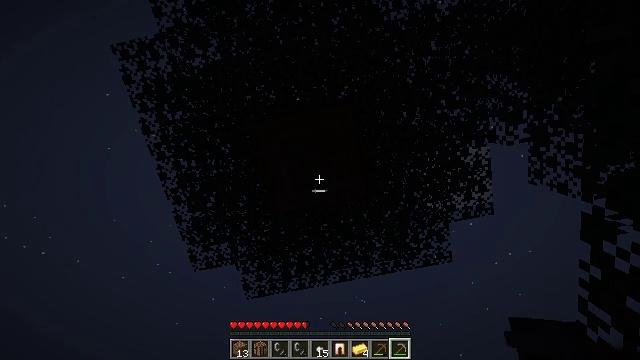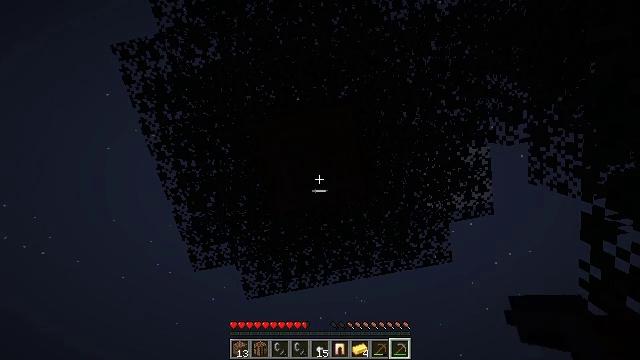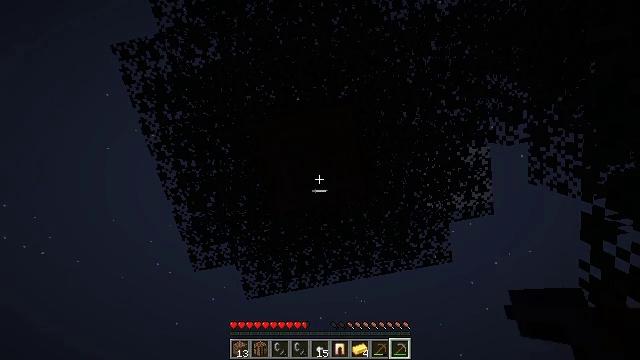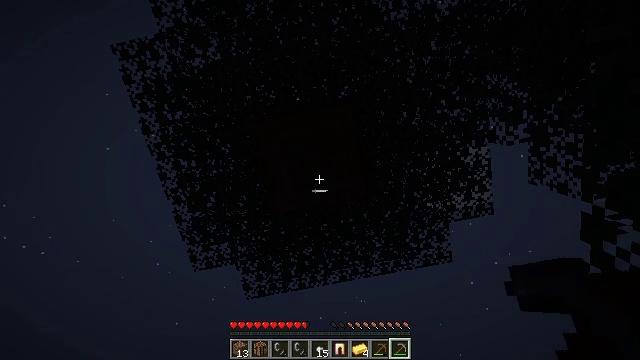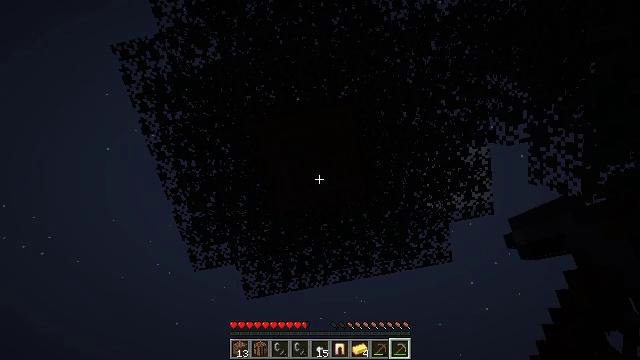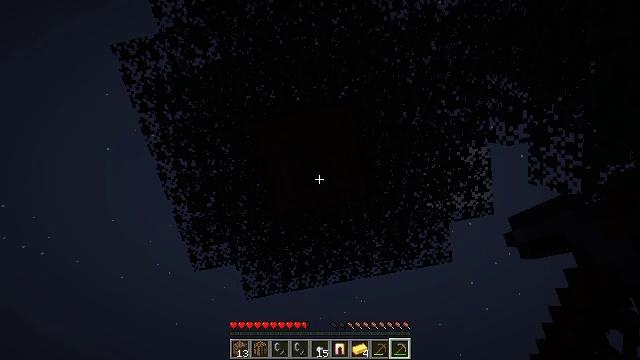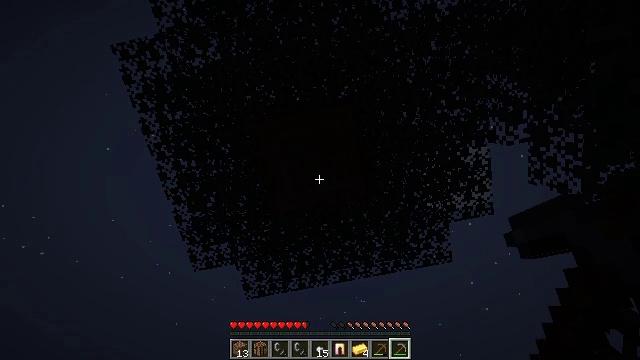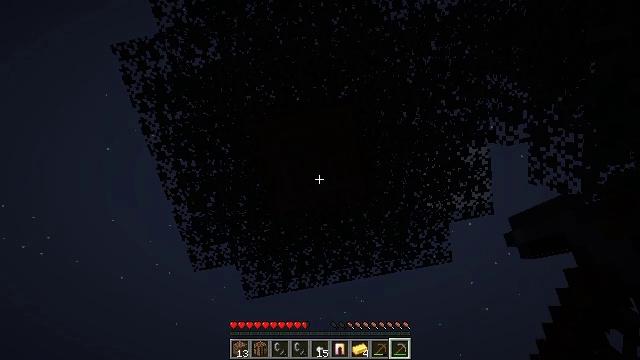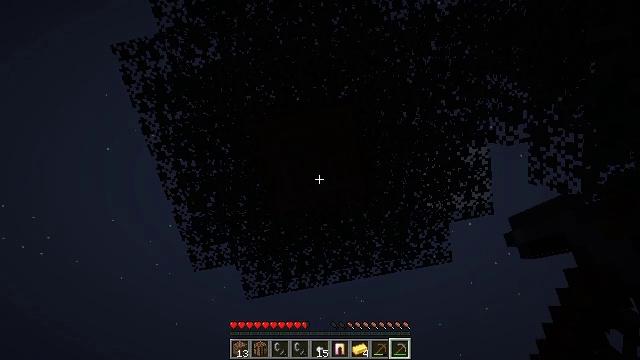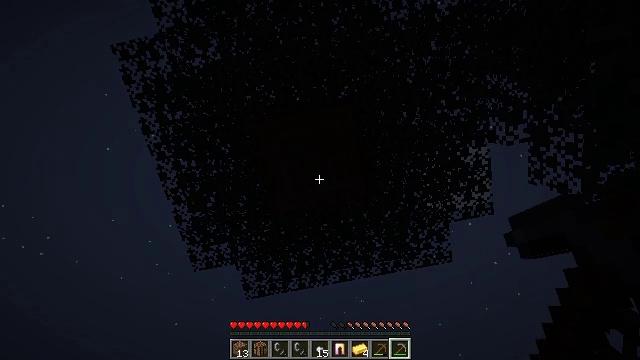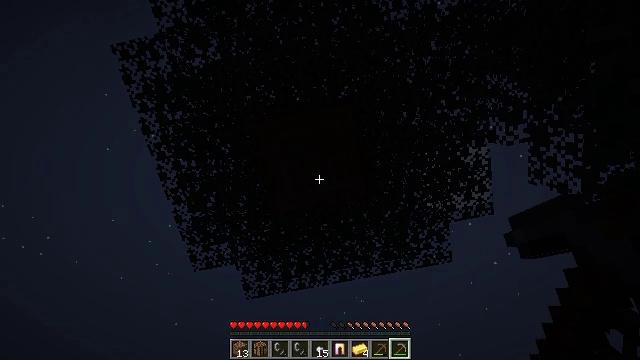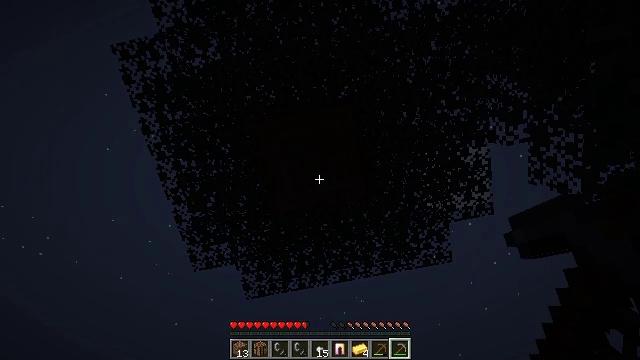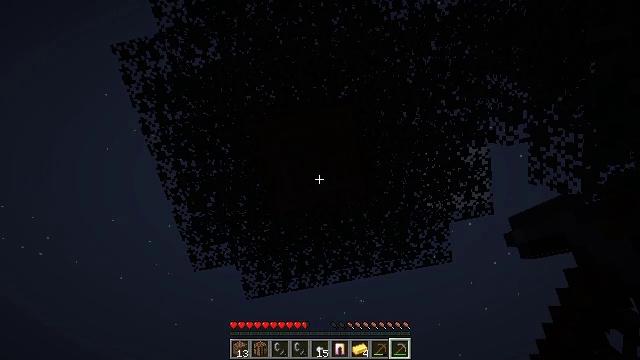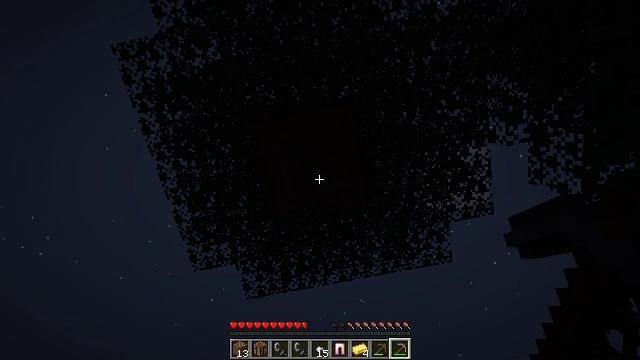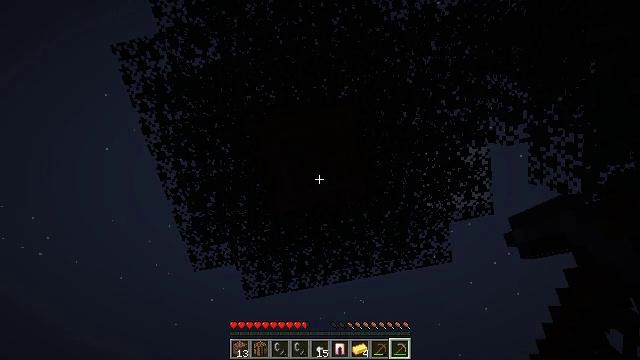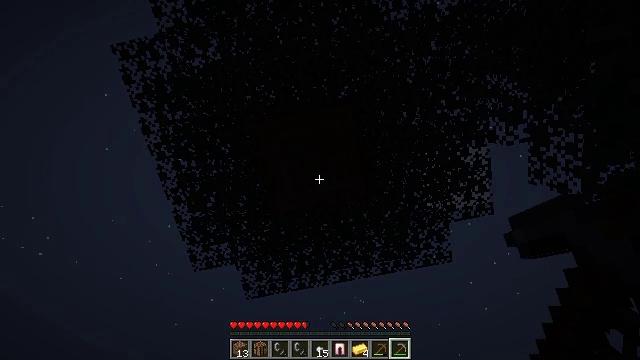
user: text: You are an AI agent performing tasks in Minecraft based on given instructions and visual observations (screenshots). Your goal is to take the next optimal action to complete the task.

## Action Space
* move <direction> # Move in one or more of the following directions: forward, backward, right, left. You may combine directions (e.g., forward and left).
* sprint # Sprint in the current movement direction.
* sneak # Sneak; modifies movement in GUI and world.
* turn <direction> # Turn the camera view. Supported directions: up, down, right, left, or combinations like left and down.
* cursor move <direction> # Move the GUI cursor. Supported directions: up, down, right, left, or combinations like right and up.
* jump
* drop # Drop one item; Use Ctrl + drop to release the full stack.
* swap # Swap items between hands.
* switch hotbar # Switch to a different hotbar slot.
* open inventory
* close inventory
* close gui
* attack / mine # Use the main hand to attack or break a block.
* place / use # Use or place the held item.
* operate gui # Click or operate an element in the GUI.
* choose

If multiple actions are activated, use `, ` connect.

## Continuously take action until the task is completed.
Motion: motion action
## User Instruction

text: Collect spruce log for building materials.
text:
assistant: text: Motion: no_op
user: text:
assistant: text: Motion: no_op
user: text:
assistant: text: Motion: no_op
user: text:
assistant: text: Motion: no_op
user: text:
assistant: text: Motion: no_op
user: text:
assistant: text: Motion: no_op
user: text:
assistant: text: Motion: no_op
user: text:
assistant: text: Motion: no_op
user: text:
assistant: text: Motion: no_op
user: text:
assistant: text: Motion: no_op
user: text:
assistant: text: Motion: no_op
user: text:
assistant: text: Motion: no_op
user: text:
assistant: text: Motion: no_op
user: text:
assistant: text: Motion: no_op
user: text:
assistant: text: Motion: no_op
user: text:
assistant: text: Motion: no_op
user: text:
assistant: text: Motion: no_op
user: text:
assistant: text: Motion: no_op
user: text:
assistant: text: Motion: no_op
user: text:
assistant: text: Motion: no_op
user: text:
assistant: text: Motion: no_op
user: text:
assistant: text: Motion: no_op
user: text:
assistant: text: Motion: no_op
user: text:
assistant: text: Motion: no_op
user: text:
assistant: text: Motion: no_op
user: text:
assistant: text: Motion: no_op
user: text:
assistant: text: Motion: no_op
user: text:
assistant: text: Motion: no_op
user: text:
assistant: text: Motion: no_op
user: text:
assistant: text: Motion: no_op